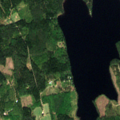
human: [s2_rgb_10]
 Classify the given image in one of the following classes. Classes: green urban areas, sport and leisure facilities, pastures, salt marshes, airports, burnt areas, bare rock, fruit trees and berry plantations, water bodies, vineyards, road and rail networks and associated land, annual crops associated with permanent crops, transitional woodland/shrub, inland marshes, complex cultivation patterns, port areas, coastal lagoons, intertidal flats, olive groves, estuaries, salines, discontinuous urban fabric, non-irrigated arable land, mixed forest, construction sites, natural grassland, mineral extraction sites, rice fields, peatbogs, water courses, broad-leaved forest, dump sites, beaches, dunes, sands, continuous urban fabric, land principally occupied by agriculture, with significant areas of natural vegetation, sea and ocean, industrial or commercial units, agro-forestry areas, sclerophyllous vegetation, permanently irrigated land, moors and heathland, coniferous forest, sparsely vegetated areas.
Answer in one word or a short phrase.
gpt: coniferous forest, mixed forest, transitional woodland/shrub, water bodies